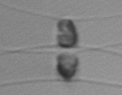
Label: Chaetoceros_similis